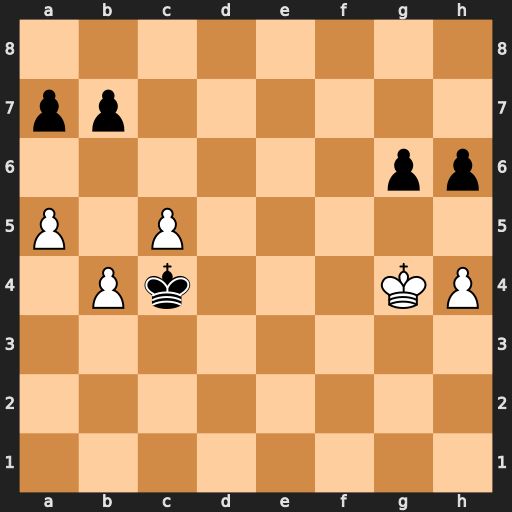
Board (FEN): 8/pp6/6pp/P1P5/1Pk3KP/8/8/8
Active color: w
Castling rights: -
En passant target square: -
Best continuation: a6 bxa6 c6